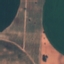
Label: AnnualCrop